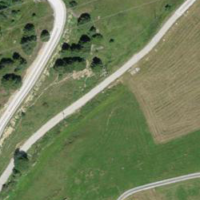
EUNIS habitat code: 26
Species observed at this site:
Filipendula ulmaria